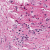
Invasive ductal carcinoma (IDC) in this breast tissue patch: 0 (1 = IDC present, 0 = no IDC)